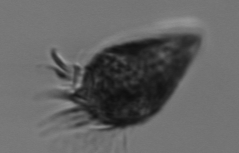
Label: Strombidium_wulffi